Из одного куска проволоки спаяна плоская фигура (см. рисунок), состоящая из трёх квадратов со стороной $a$. В один из отрезков проволоки впаян небольшой по размерам конденсатор ёмкости $C$.  Конструкция находится в однородном магнитном поле $\vec{B}$, которое перпендикулярно плоскости фигуры. Магнитное поле увеличивается с постоянной скоростью $d B / d t=k>0$. Сопротивление куска проволоки длины $a$ равно $r$. Для установившегося режима определите:
Силу и направление тока в отрезке $A B$.
Заряд $Q$ на конденсаторе и знак зарядов на обкладках.
Количество теплоты $W$, выделяющееся в цепи за время $\tau$.
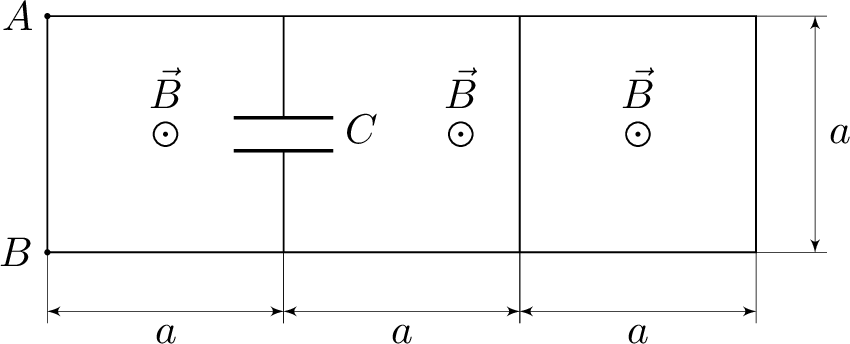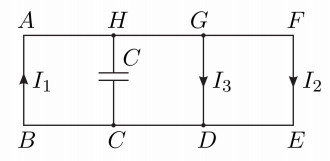
Силу и направление тока в отрезке $A B$.
Решение: Через достаточно большое время конденсатор зарядится, так что ток через него течь не будет, и токи во всей цепи установятся. Предположим, что токи текут так, как показано на рисунке (см. рисунок).  Запишем закон Кирхгофа для контуров: $$ \begin{array}{ll} A F E B: & \mathscr{E}_{A F E B}=5 I_{1} r+3 I_{2} r, \\ A G D B: & \mathscr{E}_{A G D B}=5 I_{1} r+I_{3} r, \end{array} $$ и первый закон Кирхгофа для точки $D$ : $$ I_{1}=I_{2}+I_{3}. $$ Из закона электромагнитной индукции Фарадея: $$ \mathscr{E}_{A F E B}=\frac{d\left(B \cdot 3 a^{2}\right)}{d t}=3 k a^{2}, \quad \mathscr{E}_{A G D B}=2 k a^{2}. $$ Обозначим $\frac{k a^{2}}{r}=I_{0} $. Тогда, решая систему уравнений, приведенных выше, получим $$ I_{1}=\frac{9}{23} I_{0}, \quad I_{2}=\frac{8}{23} I_{0}, \quad I_{3}=\frac{1}{23} I_{0} . $$ Отсюда и из условия $k>0$ получаем, что ток $I_{1}$ на участке $A B$ течёт от $B$ к $A$.
Ответ: $$ I_{1}=\frac{9}{23} I_{0}. $$ Ток $I_{1}$ на участке $A B$ течёт от $B$ к $A$.

Заряд $Q$ на конденсаторе и знак зарядов на обкладках.
Решение: Рассмотрим контур $A H C B$. $$ I_{0} r=k a^{2}=\mathscr{E}_{A H C B}=I_{1} \cdot 3 r+U_{C}, $$ здесь $U_{C}$ - напряжение между верхней и нижней обкладками конденсатора. Следовательно: $$ U_{C}=-\frac{4}{23} k a^{2}, \quad \text { откуда } \quad Q=\frac{4}{23} C k a^{2}, $$ при этом заряд верхней обкладки отрицательный, нижней - положительный.
Ответ: $$ Q=\frac{4}{23} C k a^{2}, $$ при этом заряд верхней обкладки отрицательный, нижней - положительный.

Количество теплоты $W$, выделяющееся в цепи за время $\tau$.
Решение: Тепловая мощность в цепи равна сумме мощностей на всех проводниках: $$ N=5 I_{1}^{2} r+3 I_{2}^{2} r+I_{3}^{2} r=\frac{26}{23} \frac{k^{2} a^{4}}{r}, \quad$ откуда $\quad W=N \tau=\frac{26}{23} \frac{k^{2} a^{4}}{r} \tau. $$
Ответ: $$ W=\frac{26}{23} \frac{k^{2} a^{4}}{r} \tau. $$
Темы:
T, Электричество, RC-цепи, Всероссийские, Электромагнитная индукция, Электрические цепи